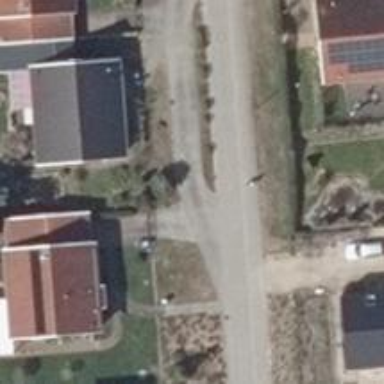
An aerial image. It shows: Paved residential road.